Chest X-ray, AP view. Patient: 59 years old, sex F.
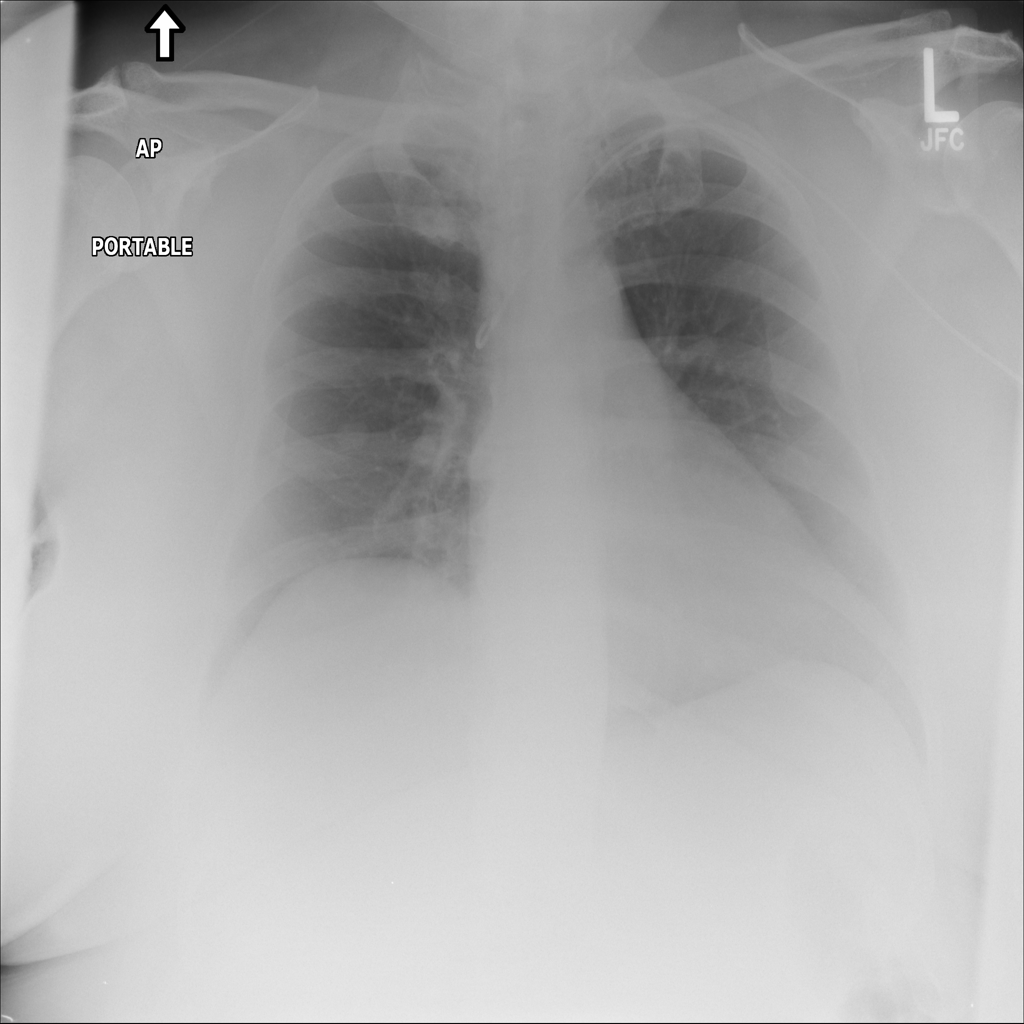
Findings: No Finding